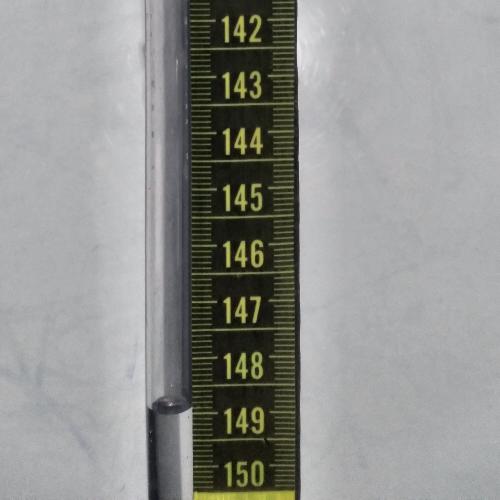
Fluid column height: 149.0 cm